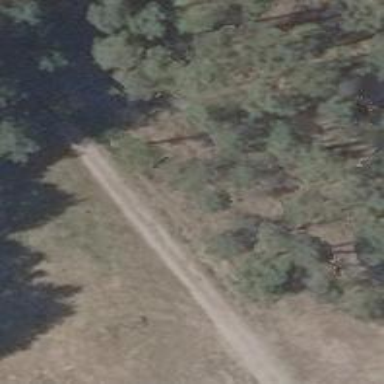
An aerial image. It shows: Dirt track road with grade3 tracktype.